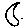
Label: moon